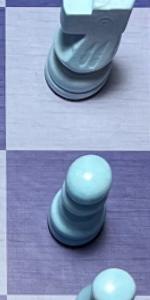
Label: Pawn_White